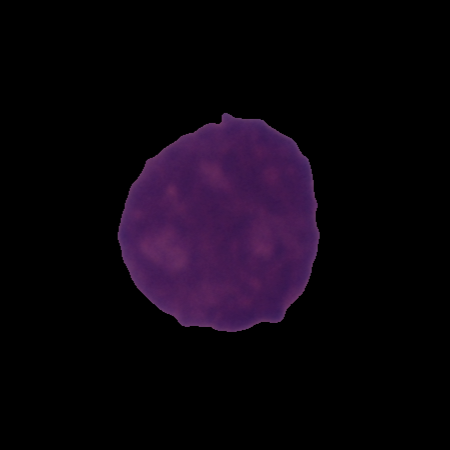
Label: healthy